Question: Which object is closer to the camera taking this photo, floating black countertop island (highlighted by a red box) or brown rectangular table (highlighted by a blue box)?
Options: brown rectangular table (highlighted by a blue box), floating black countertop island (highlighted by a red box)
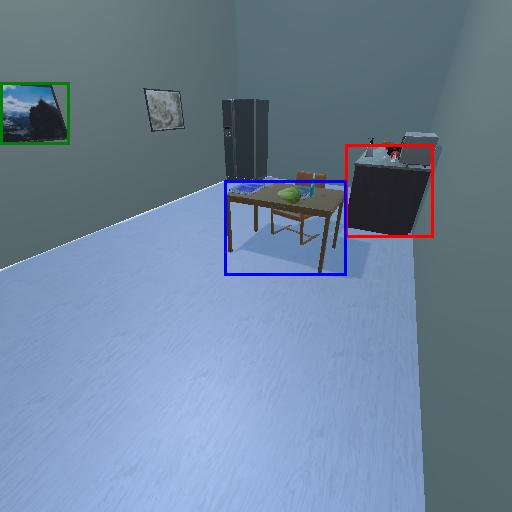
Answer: brown rectangular table (highlighted by a blue box)